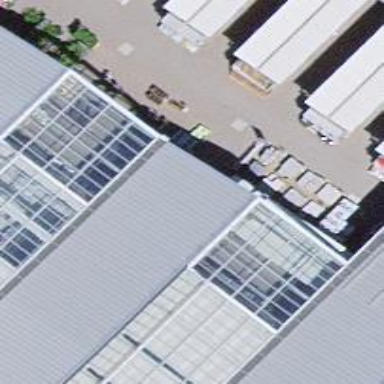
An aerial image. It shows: Furniture shop.